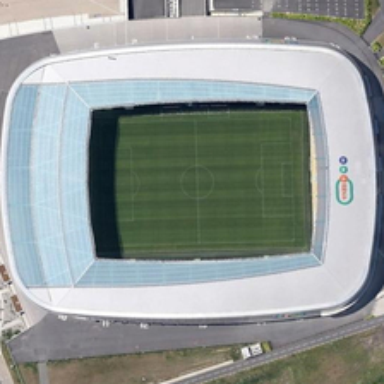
The stadium has blue and white ceiling with a logo .